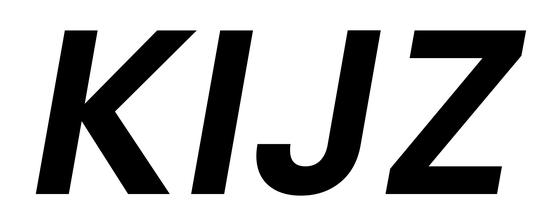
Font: Poppins-SemiBoldItalic